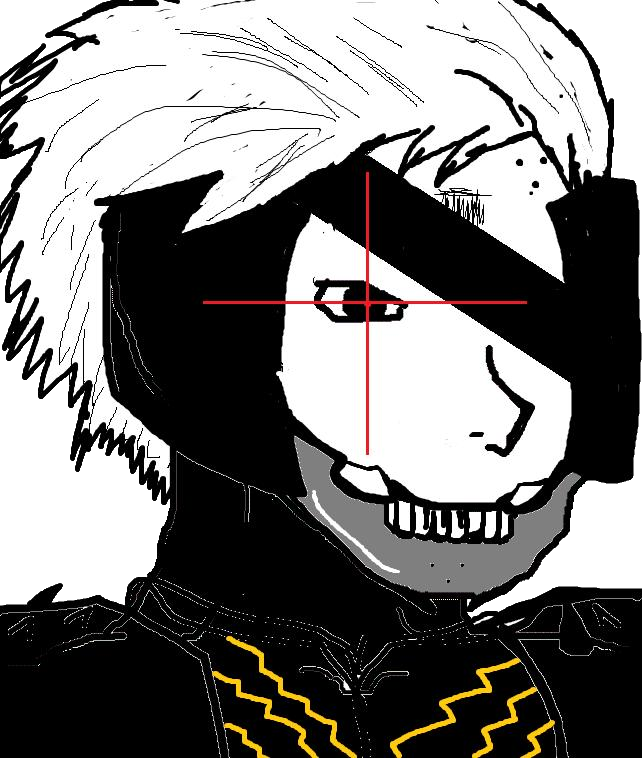
Label: 5_Oomer